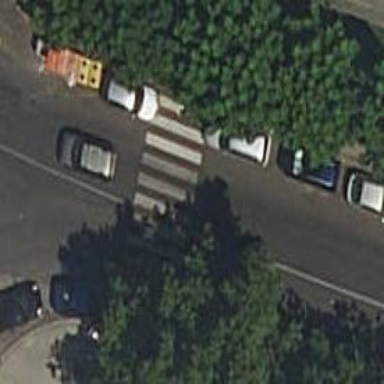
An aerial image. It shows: Zebra crossing on the road.